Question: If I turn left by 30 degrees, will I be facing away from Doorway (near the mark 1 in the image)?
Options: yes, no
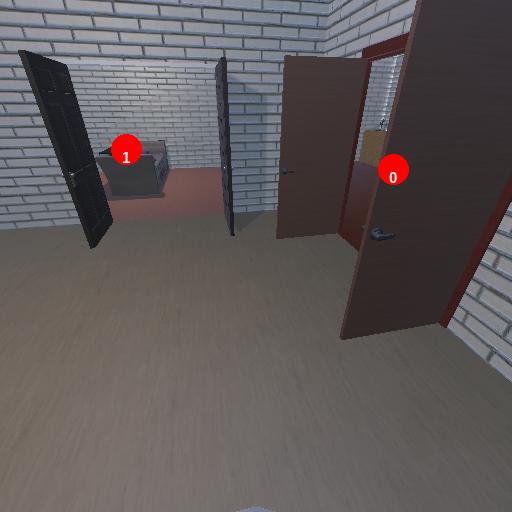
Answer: yes